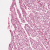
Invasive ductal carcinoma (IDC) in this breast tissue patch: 0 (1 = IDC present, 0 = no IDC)